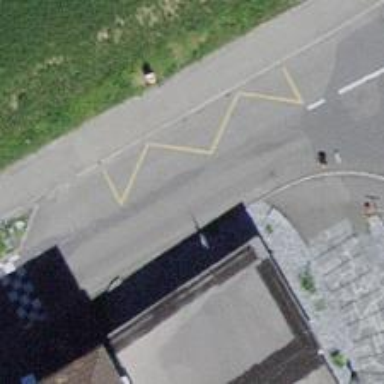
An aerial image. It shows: Public transport stop position.